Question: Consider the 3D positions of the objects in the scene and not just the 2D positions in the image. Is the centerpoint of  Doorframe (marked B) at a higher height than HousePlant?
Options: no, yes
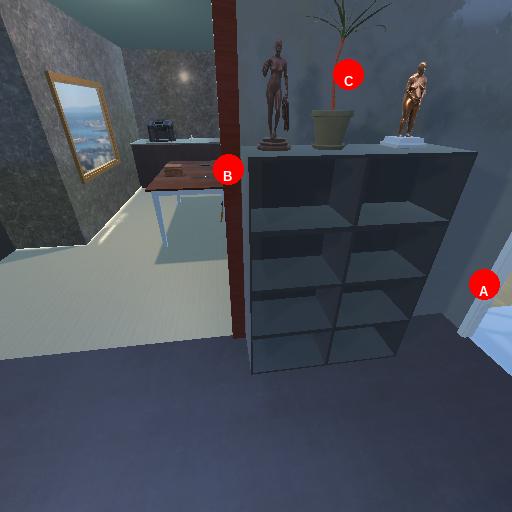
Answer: no